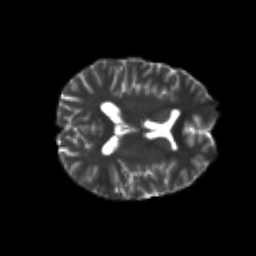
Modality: T2w
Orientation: axial
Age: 21
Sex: female
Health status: healthy
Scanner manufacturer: philips
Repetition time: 7.39 s
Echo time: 0.08599 s